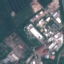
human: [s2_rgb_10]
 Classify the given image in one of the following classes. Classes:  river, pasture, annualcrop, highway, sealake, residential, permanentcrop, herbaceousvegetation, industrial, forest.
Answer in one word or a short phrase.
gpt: Industrial